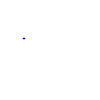
Particle: proton